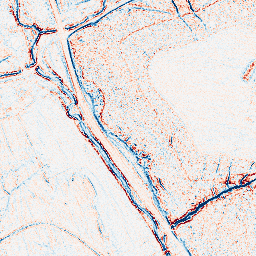
Category: edge_preserving
Decomposition family: bilateral
Decomposition parameters: d: 5
sigma_color: 150
sigma_space: 75
Upsampling method: quadratic
Upsampling parameters: scale: 2
Upsampling scale: 2